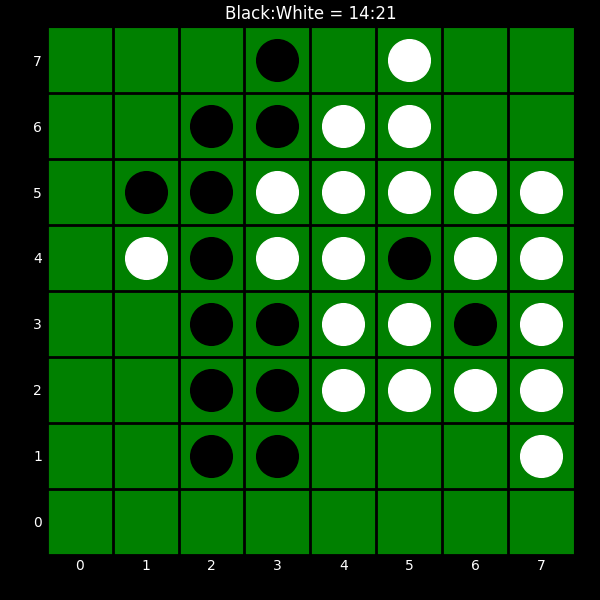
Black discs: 14
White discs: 21